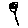
Label: flower